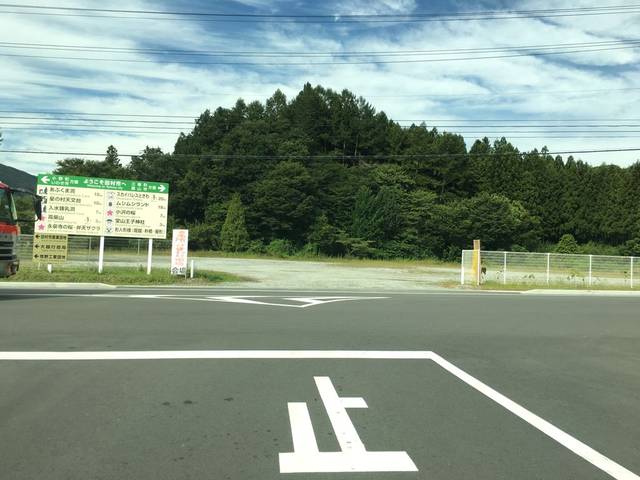
Region: Japan
Coordinates: 37.372, 140.601